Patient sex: M
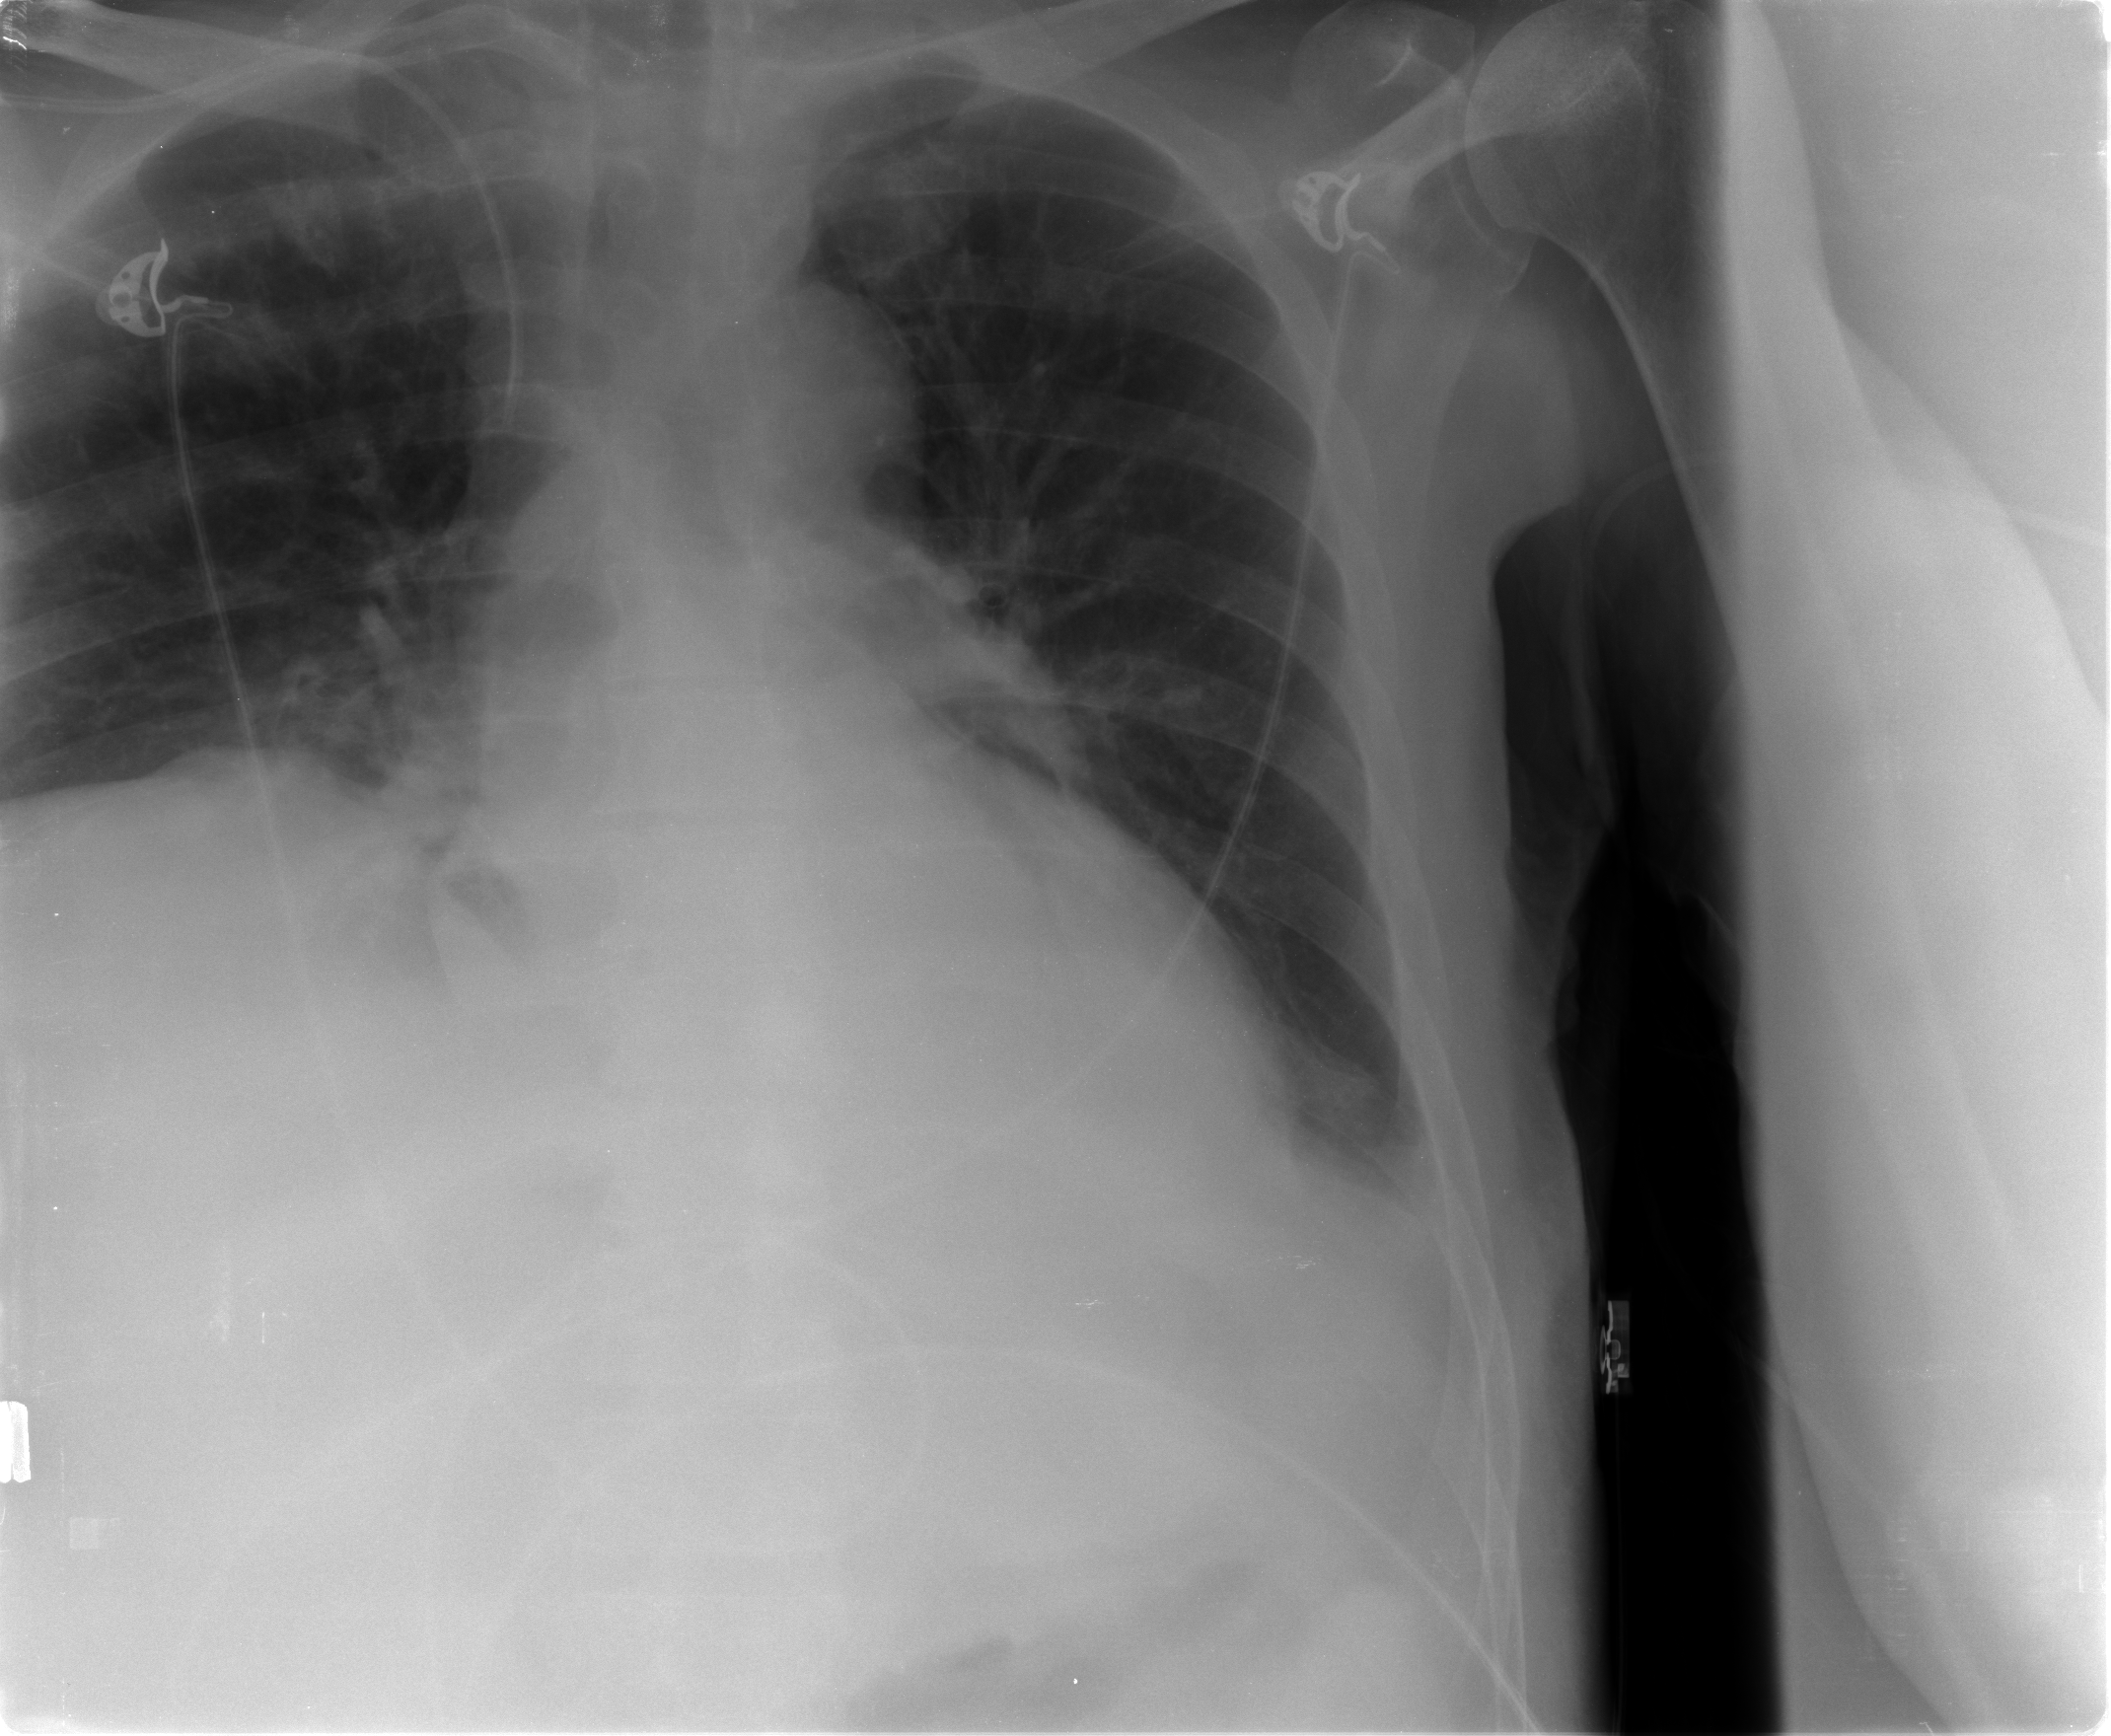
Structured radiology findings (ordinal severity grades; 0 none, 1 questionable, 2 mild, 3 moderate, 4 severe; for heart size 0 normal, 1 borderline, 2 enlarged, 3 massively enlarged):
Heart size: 0
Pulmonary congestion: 0
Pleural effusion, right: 2
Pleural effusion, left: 1
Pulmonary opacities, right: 0
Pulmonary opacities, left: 0
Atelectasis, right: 2
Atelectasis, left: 2